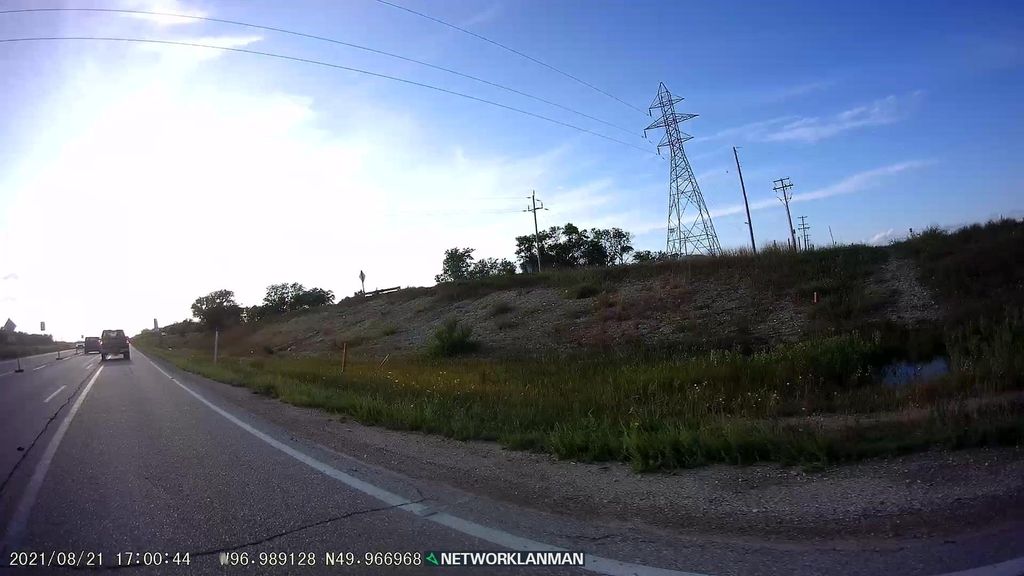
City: winnipeg